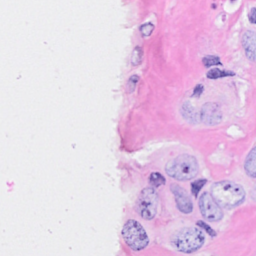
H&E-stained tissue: Breast